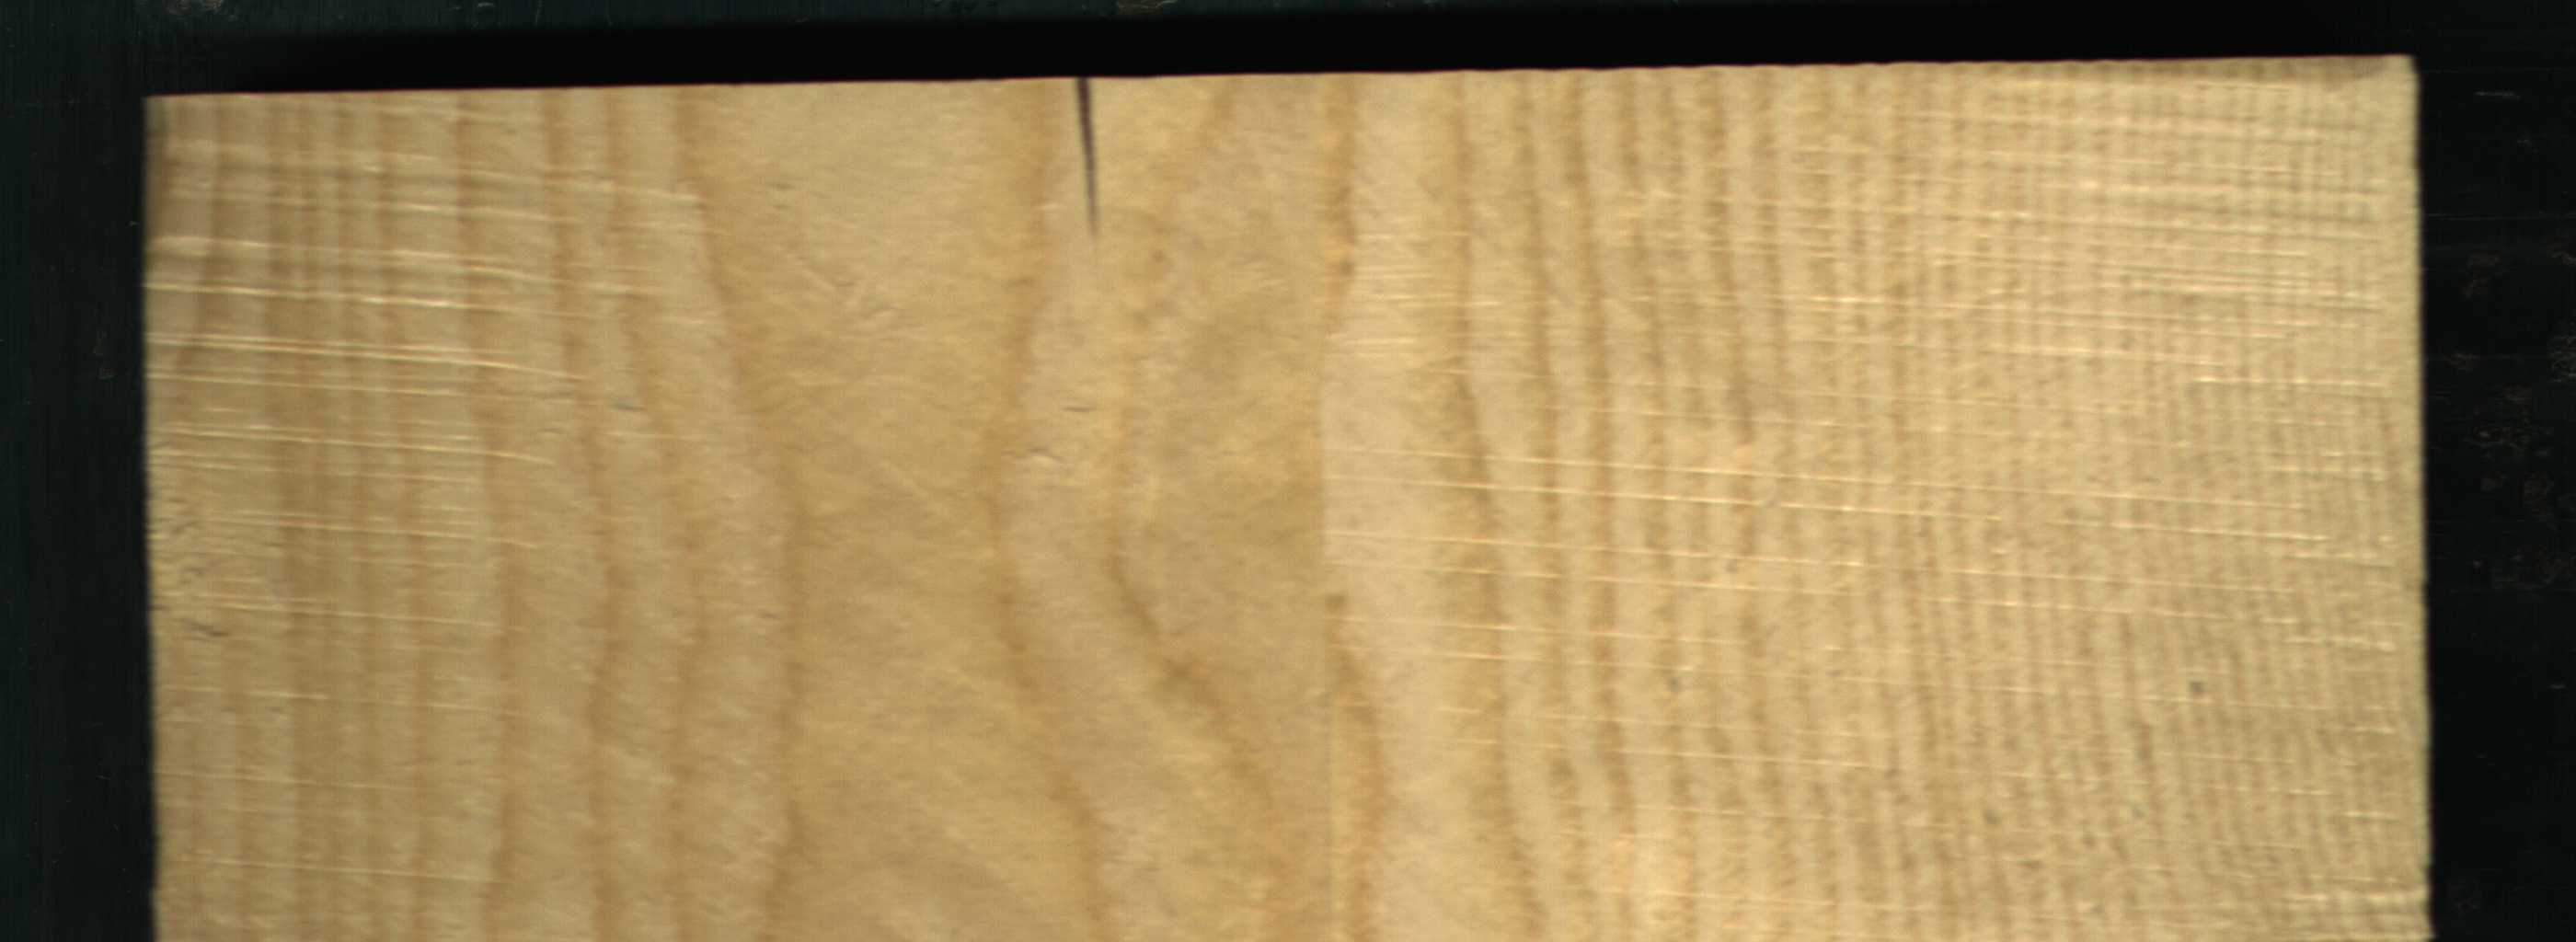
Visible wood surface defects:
Crack